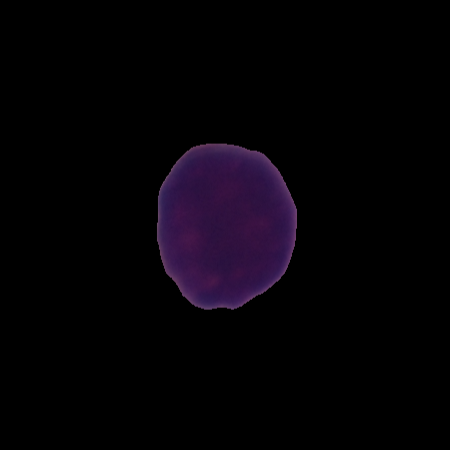
Label: healthy